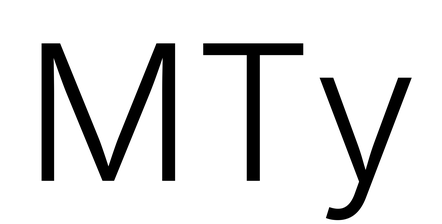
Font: Inter_Light